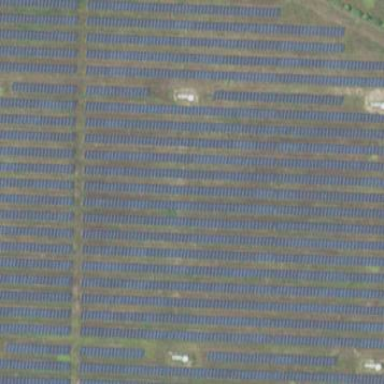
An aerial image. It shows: Solar power plant enclosed by fence. The plant generates electricity using photovoltaic technology.